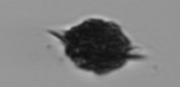
Label: Dictyocha